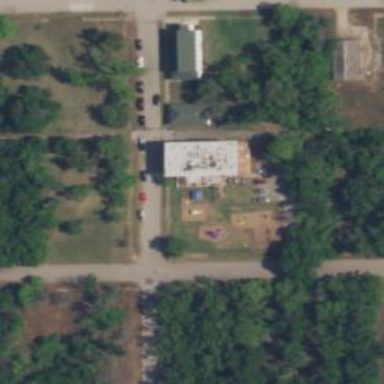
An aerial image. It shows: Kindergarten.